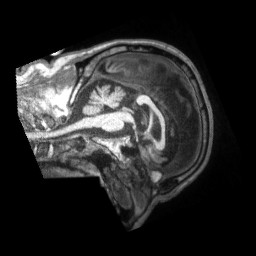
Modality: T1w
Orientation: sagittal
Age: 65
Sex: male